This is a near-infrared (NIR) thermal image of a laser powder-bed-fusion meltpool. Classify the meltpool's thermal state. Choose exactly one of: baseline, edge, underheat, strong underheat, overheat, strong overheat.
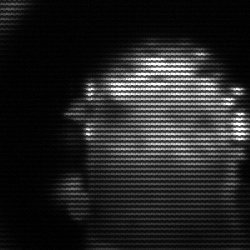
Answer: baseline